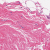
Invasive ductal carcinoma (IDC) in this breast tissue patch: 0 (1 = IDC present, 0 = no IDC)